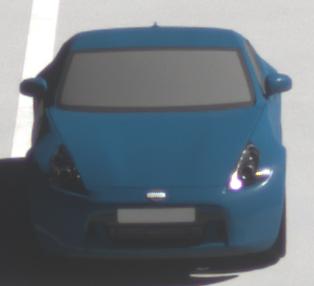
Make: Nissan
Model: 370Z Coupé
Detailed model: 370Z (Z34) Coupé
Model produced from: 2009/12
Model produced until: 2013/03
Doors: 3
Color: blue
Road condition: dry road
Daytime: morning or afternoon
Contrast: high contrast